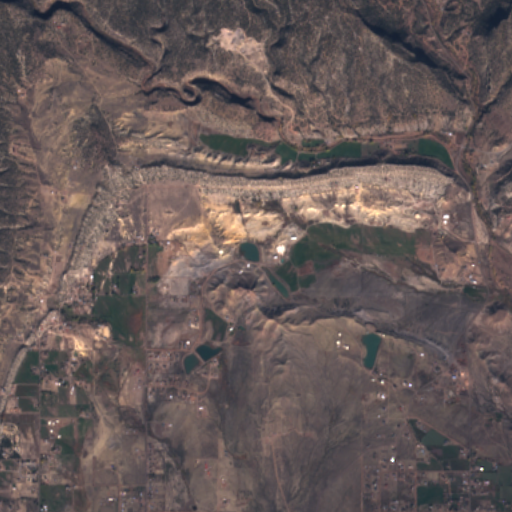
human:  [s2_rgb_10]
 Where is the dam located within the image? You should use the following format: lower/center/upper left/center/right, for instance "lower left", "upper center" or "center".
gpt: The dam is located in the lower right of the image.
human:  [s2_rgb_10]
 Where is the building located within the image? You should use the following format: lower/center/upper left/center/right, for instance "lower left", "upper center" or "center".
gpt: The building is located in the lower right of the image.
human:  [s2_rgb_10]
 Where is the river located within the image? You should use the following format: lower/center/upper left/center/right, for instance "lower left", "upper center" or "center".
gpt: The river is located in the lower of the image.
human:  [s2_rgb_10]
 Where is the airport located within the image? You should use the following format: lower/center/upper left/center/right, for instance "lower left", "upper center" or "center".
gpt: There is no airport in the image.